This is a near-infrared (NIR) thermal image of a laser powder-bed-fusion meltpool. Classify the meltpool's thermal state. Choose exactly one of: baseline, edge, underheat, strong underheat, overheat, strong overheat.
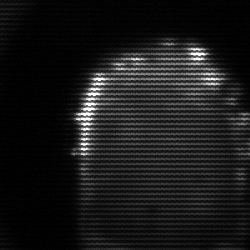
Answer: baseline